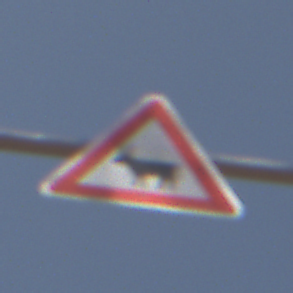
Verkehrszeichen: ViehtriebRechts
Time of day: Midday
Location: Outdoor (Nature)
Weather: PartlyCloudy
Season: NotSpecified
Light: Natural